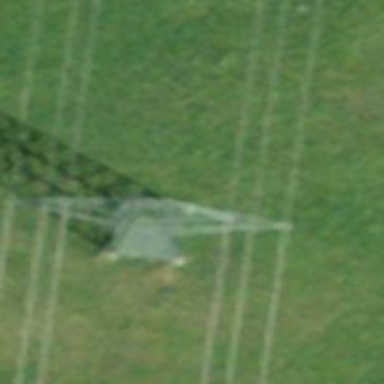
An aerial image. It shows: Power tower.